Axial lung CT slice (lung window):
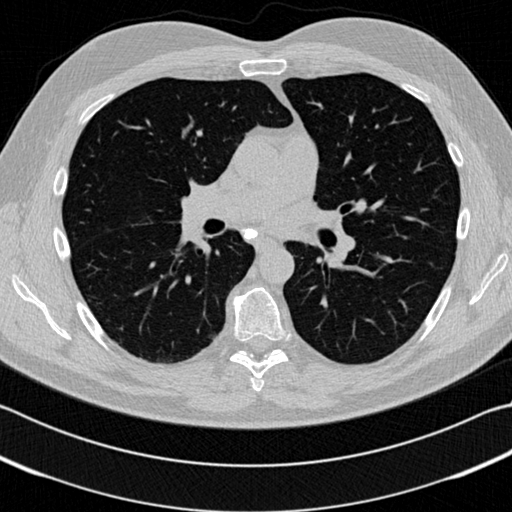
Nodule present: no